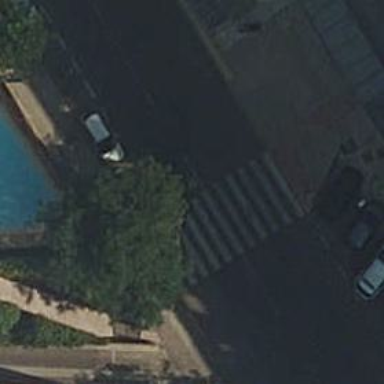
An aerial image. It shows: Uncontrolled zebra crossing on the road.